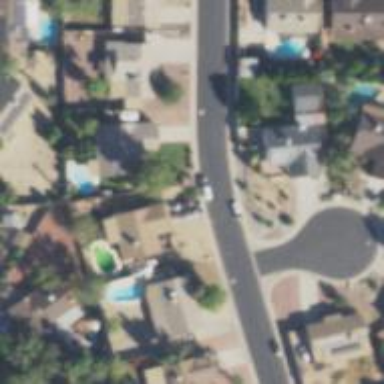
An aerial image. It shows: Residential road with asphalt surface.